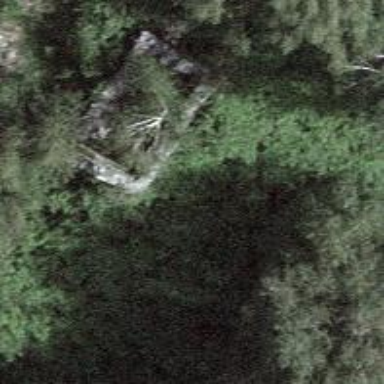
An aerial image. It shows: Historic building now in ruins.